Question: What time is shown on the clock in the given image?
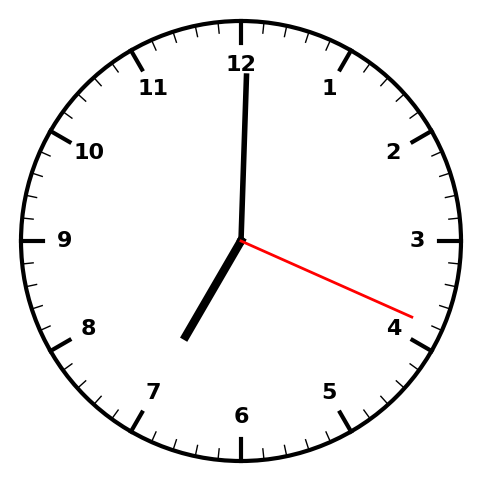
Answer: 07:00:19